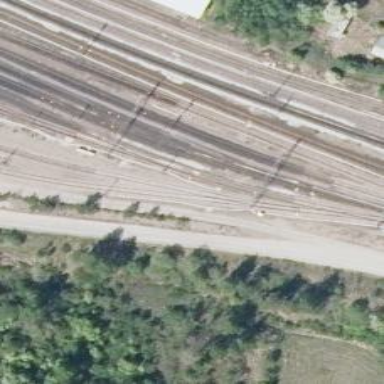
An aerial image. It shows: Railway signal.